高二 · 度量几何学
8. 终边落在阴影部分(含边界)的角的集合是

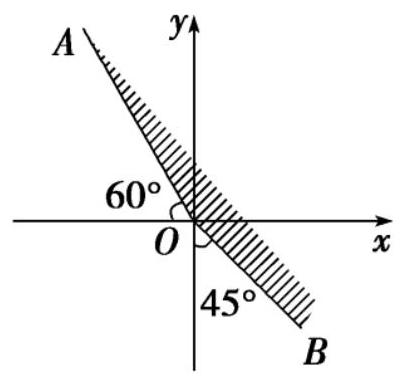
答案: $\left\{\alpha \mid-45^{\circ}+k \cdot 360^{\circ} \leqslant \alpha \leqslant 120^{\circ}+k \cdot 360^{\circ}, k \in \mathbf{Z}\right\}$